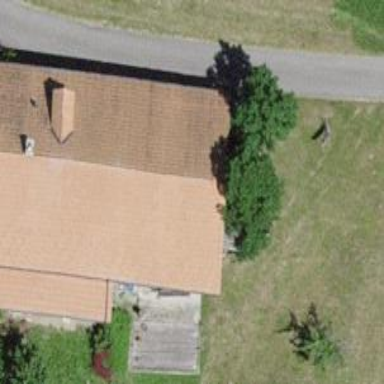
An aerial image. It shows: Farm building.